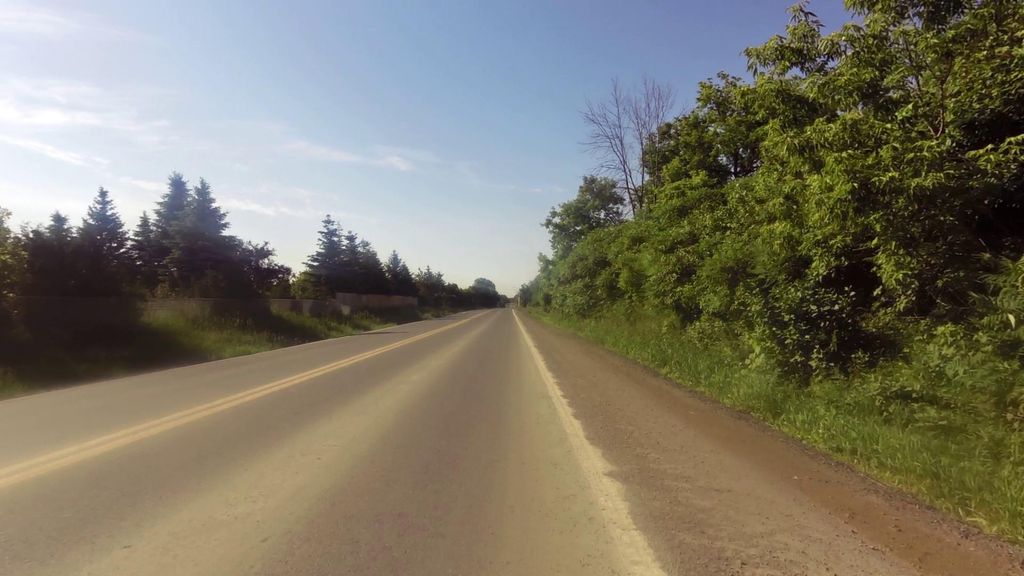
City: ottawa-gatineau